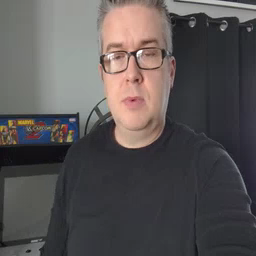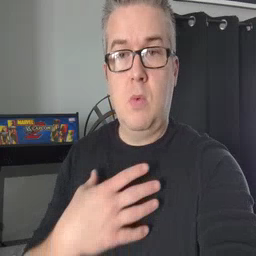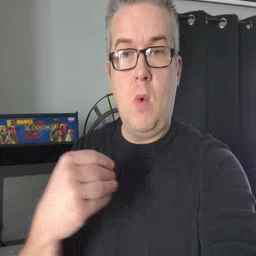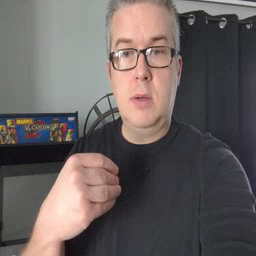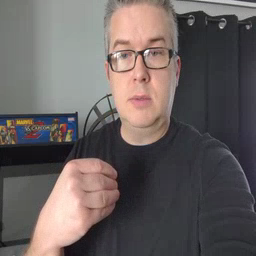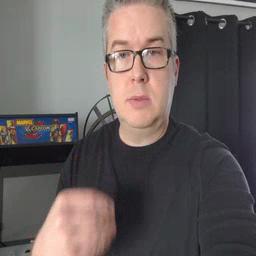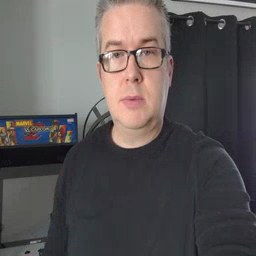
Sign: white